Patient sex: M
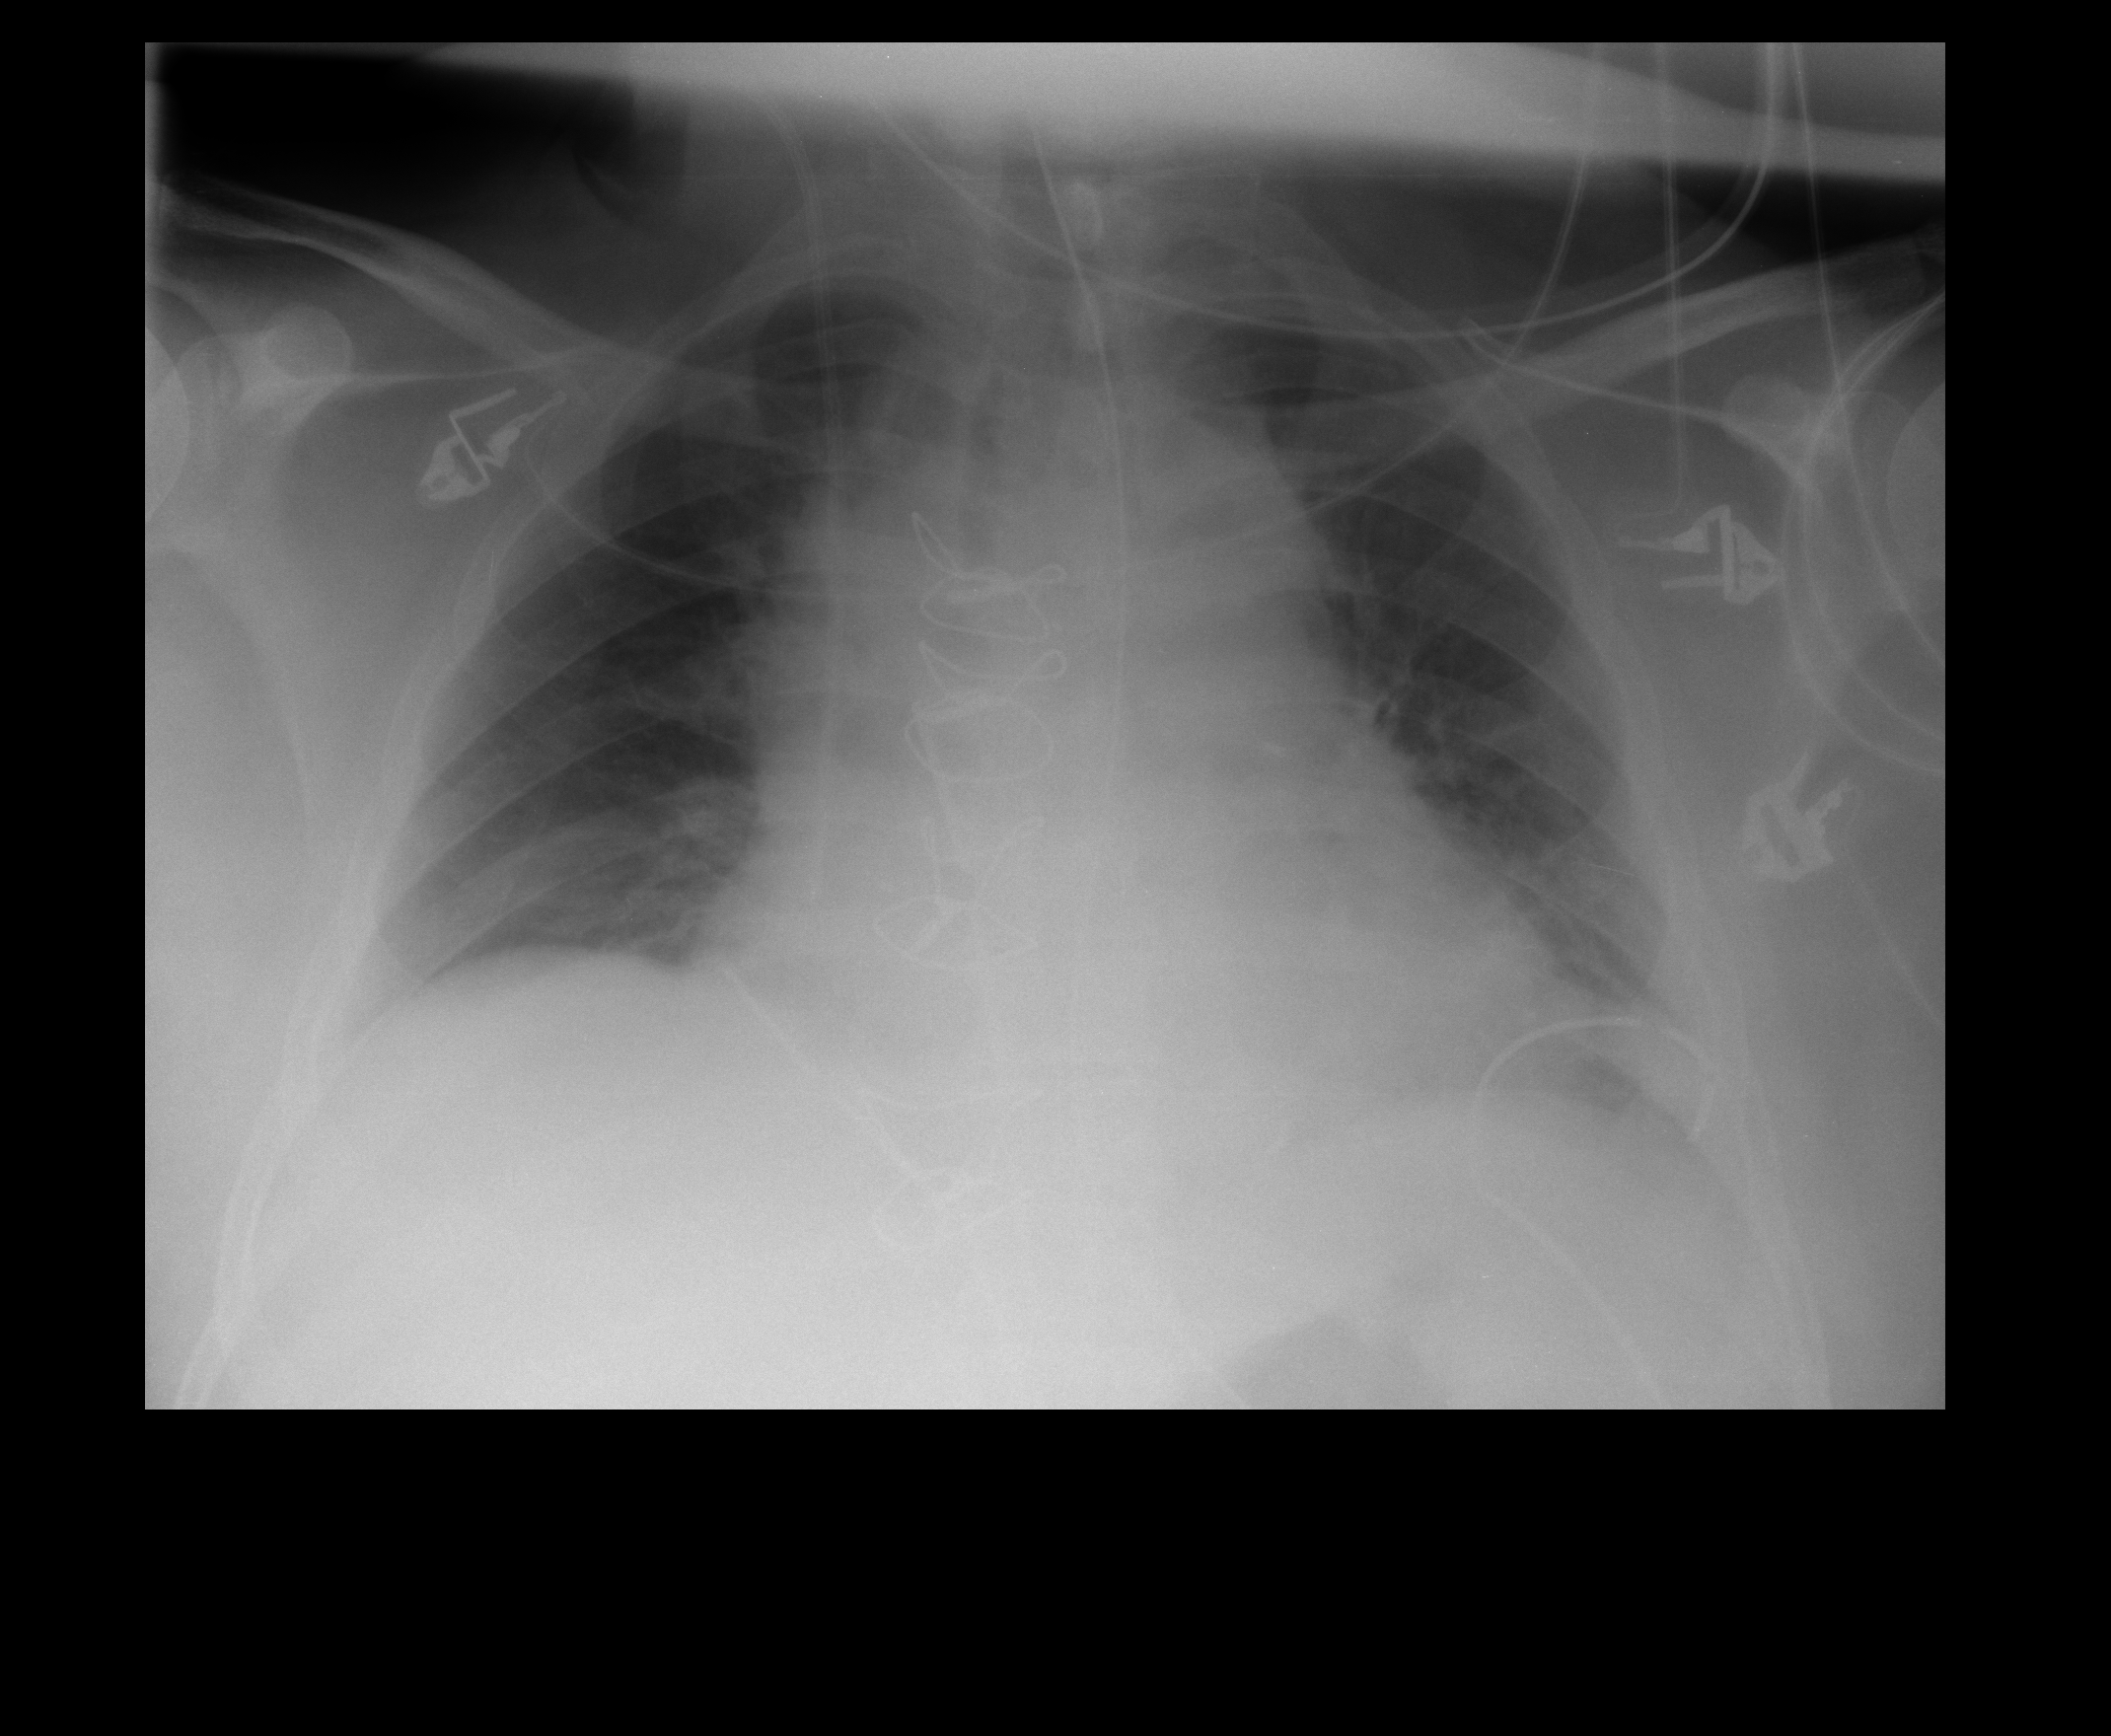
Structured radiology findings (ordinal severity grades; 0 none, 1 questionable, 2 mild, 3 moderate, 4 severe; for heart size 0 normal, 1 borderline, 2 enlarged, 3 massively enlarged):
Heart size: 2
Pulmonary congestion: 0
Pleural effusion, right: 0
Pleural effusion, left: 1
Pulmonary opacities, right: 0
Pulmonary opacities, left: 0
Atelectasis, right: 2
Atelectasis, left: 2